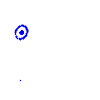
Particle: electron